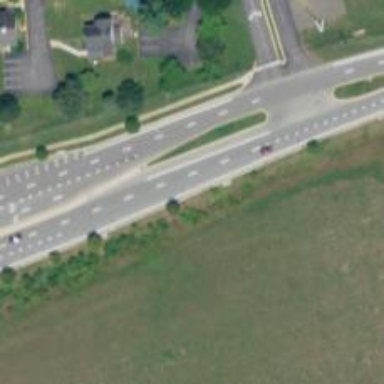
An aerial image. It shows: Secondary link road.